Question:
As shown in the picture, I need similar functionality when the user touches/clicks on the EditText. When the keyboard is open , the view should be covered by a semi-transparent overlay. What is the best way to implement this?
I have my view inside a FrameLayout.
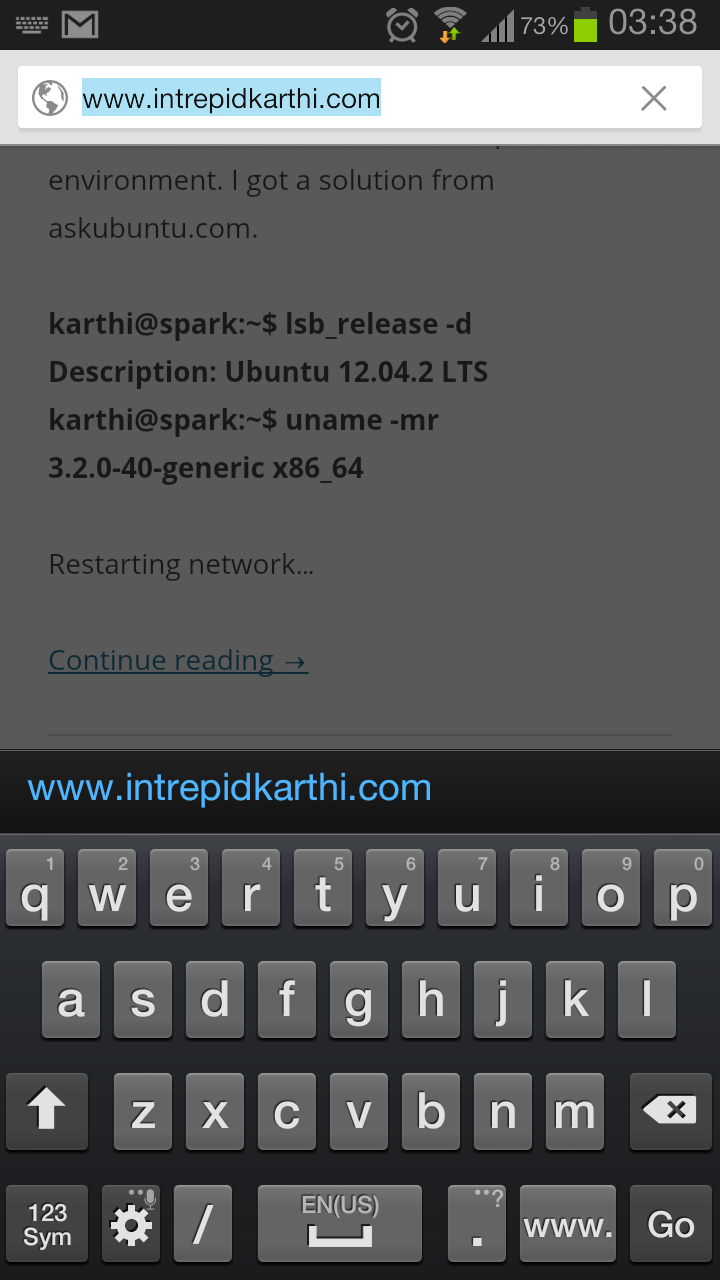
Answer: You could add a simple 'View' as the last child in your FrameLayout and set its background to a semi-transparent color. Whenever the EditText changes focus, set the visibility of the overlay View appropriately ('View.VISIBLE' or 'View.GONE').